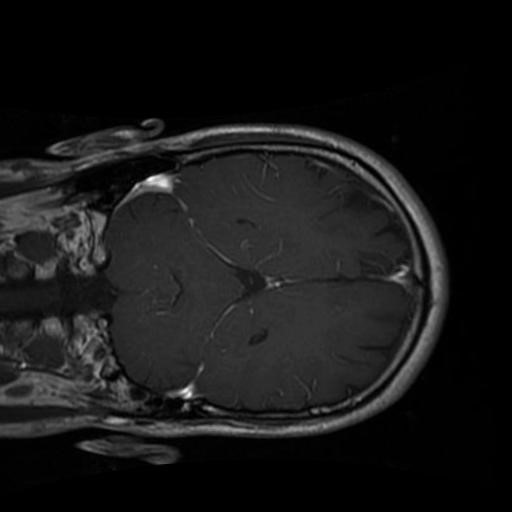
Label: brain_glioma